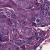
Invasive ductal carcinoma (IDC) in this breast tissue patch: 1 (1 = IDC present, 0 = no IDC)